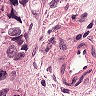
Metastatic tissue present: yes